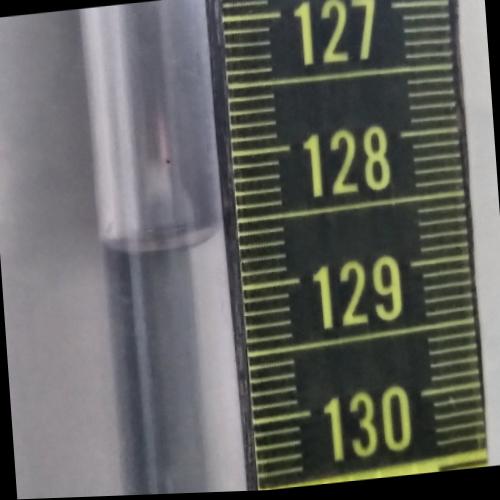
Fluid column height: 128.6 cm